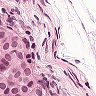
Metastatic tissue present: no